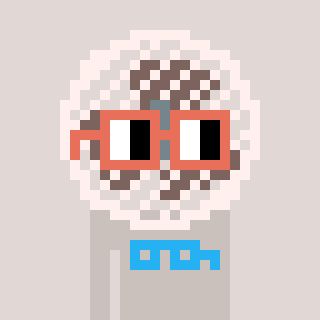
a pixel art character with square orange glasses, a fan-shaped head and a foggrey-colored body on a warm background